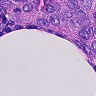
Metastatic tissue present: yes